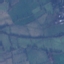
Label: Pasture